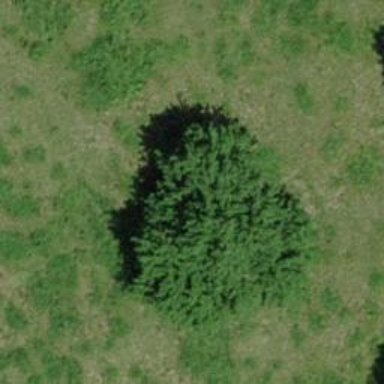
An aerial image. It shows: Broadleaved tree with lush foliage.